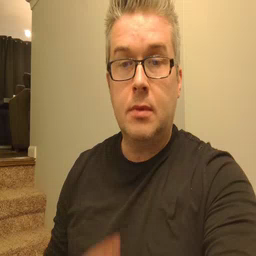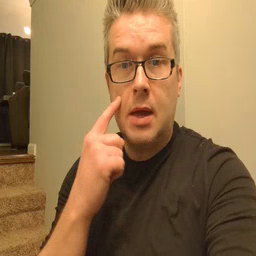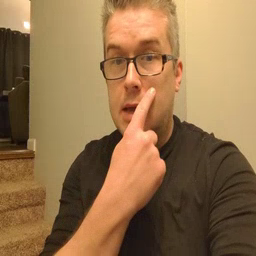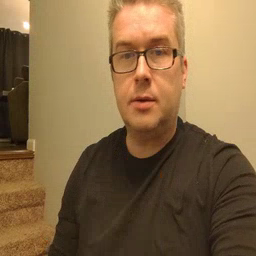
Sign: eye